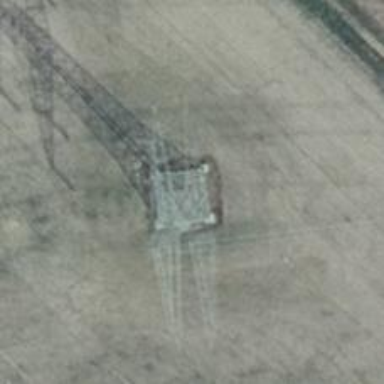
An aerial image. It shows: Power tower.